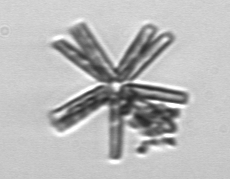
Label: Thalassionema